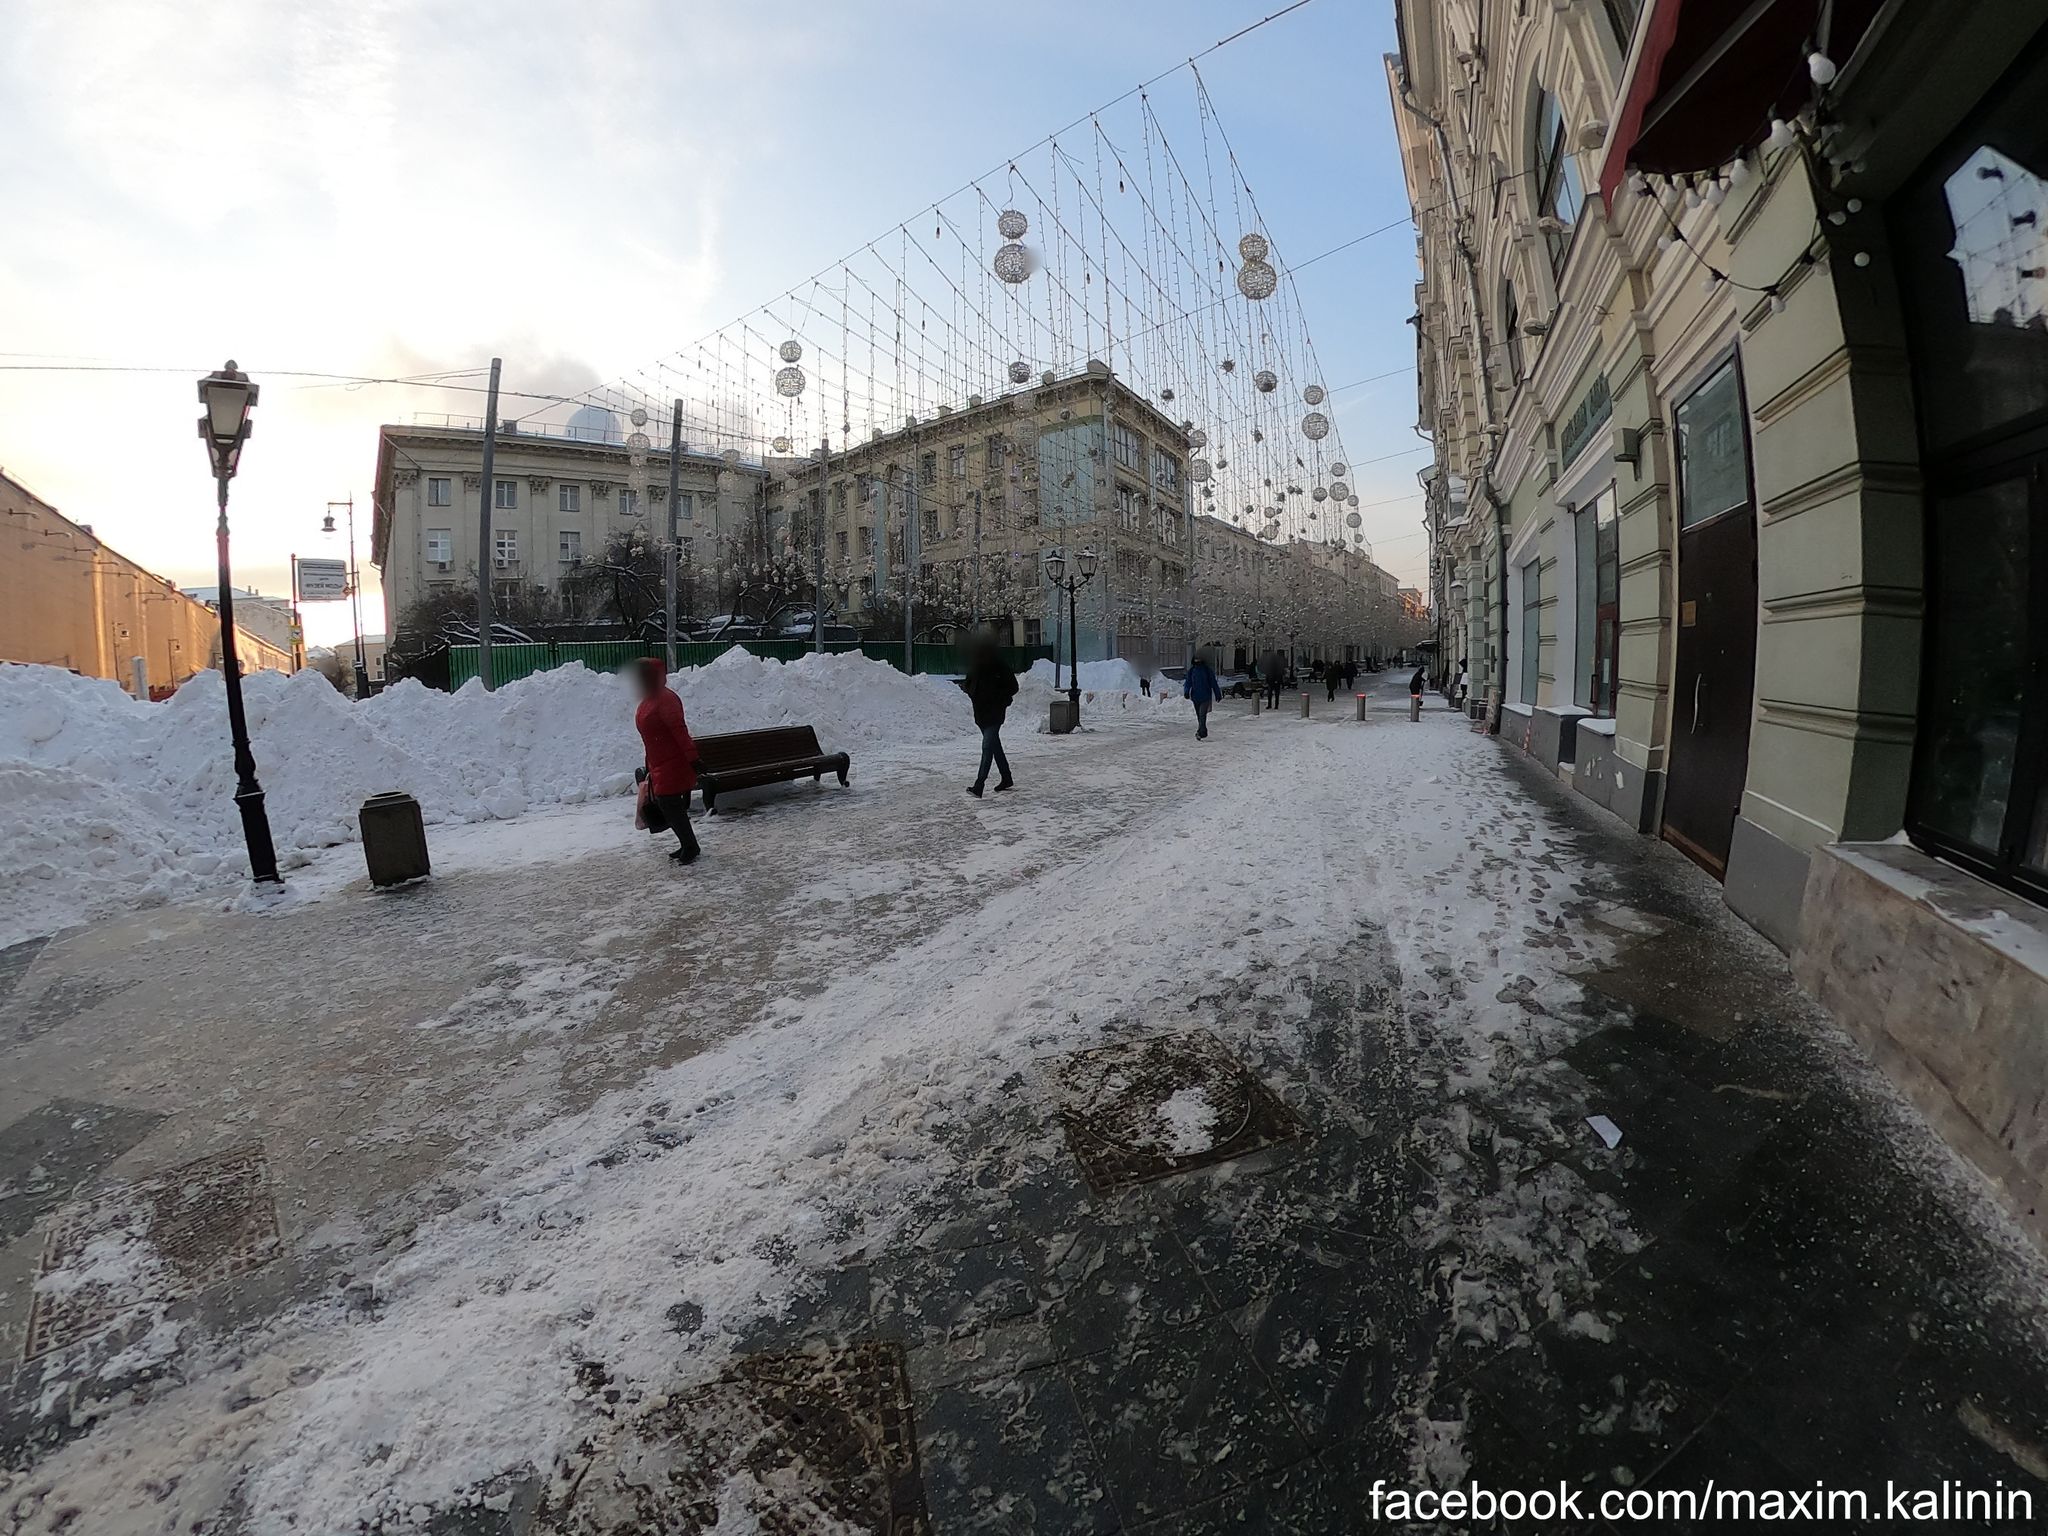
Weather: snowy
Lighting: day
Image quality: good
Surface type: walking surface
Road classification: footway
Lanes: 2
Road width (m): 2.1
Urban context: urban centre
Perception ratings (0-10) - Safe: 2.65, Lively: 8.07, Beautiful: 1.21, Boring: 5.81, Depressing: 7.01, Wealthy: 7.95